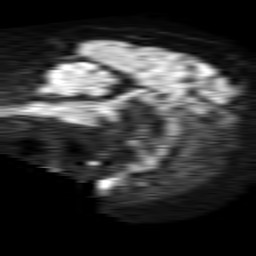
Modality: TRACE
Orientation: sagittal
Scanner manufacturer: philips
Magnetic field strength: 1.5 T
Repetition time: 4.6 s
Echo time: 0.08631 s